Question: I have an Android application project (A) and an Android library project (L). A uses L as a library.
L, the library project, uses a few external libraries already: Apache Commons Codec 1.7, Apache Commons Lang3 3.1, the Android Support library V4, and ActionBarSherlock 4.0, referenced as a library project. All of these libraries, and the code that calls them, work perfectly fine, and have been working fine for a while.
However, I recently added one more library: Apache Commons IO 2.4. Now my application crashes any time the library code (in L) tries to call a method in Commons IO.
I've added the IO library in exactly the same way as I've added every other external library:
When my application first starts I get:
'''
11-01 12:32:14.243: I/dalvikvm(3815): Could not find method org.apache.commons.io.FileUtils.copyInputStreamToFile, referenced from method au.com.grdc.alib.helpers.LibraryCommon.download
11-01 12:32:14.243: W/dalvikvm(3815): VFY: unable to resolve static method 7039: Lorg/apache/commons/io/FileUtils;.copyInputStreamToFile (Ljava/io/InputStream;Ljava/io/File;)V
'''
Later on I get:
'''
11-01 14:50:48.913: E/AndroidRuntime(10030): FATAL EXCEPTION: AsyncTask #1
11-01 14:50:48.913: E/AndroidRuntime(10030): java.lang.RuntimeException: An error occured while executing doInBackground()
...
11-01 12:35:10.268: E/AndroidRuntime(4493): Caused by: java.lang.NoClassDefFoundError: org.apache.commons.io.FileUtils
11-01 12:35:10.268: E/AndroidRuntime(4493): at au.com.grdc.alib.helpers.LibraryCommon.download(LibraryCommon.java:89)
'''
I saw that it was recommended to rename my "lib" folder to "libs", which I've done -- this hasn't fixed the problem.
I also saw recommendations to mark external libraries to be exported, which I've also done, and which also hasn't fixed the problem.
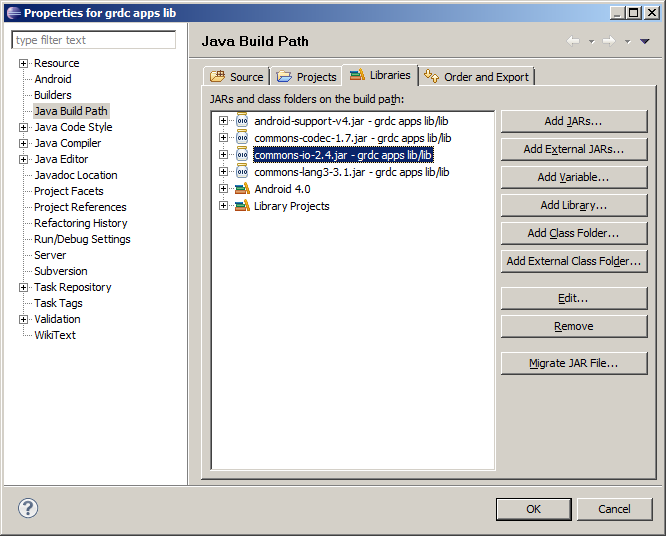
Answer: 1. Update your eclipse-android-plugin and android-tools (They have changed how libs are handled a while ago)
2. Make sure, that you have in your project the 'libs' (not 'lib') folder.
3. Put all your library jars in the 'libs' folder.
4. Make sure that your library jars in the 'libs' folder are NOT added to the build path like you would in plain java projects. Android will add them automatically. If you look at Project > Properties > Java Build Path > Libraries: Ensure that there is no single one of your library jars shown on the top-level (remove them otherwise) Check that there is an auto-created top-level dependency group called 'Android Dependencies'. Check that all your jars from the libs folder have been automatically added to the 'Android Dependencies' group
Do the above steps for both, (A) and (L).
Also ensure that (A) has no plain-java-style project dependency on (L).
Project > Properties > Java Build Path > Projects for (A) should not list (L), remove otherwise.
Ensure that Project > Properties > Android for (A) lists in the Library section project (L), add otherwise.